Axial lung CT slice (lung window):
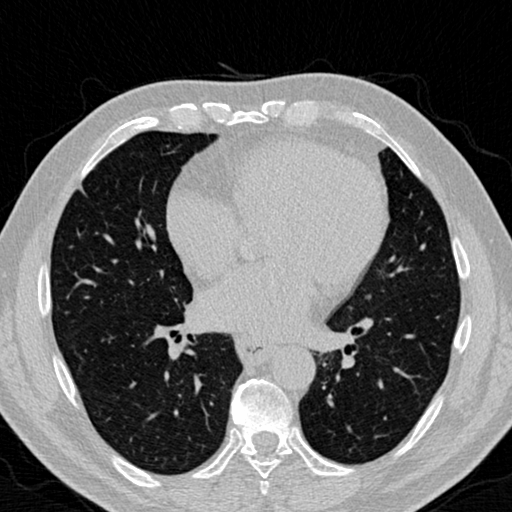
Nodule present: no